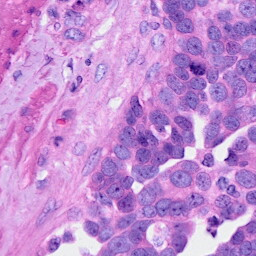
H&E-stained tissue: Ovarian